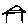
Label: house